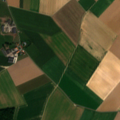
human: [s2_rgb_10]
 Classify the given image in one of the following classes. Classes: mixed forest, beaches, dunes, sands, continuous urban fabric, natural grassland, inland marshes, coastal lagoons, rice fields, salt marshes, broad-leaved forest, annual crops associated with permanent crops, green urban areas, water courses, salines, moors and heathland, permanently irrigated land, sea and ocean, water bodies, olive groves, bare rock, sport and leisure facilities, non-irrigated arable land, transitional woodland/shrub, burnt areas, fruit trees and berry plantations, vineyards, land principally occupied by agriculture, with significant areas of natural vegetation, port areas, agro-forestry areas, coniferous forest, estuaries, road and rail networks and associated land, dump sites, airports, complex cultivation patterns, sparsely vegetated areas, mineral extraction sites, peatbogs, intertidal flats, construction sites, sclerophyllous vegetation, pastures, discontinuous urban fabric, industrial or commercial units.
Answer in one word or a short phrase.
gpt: non-irrigated arable land, pastures, mixed forest